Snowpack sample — Snodgrass Mountain, Crested Butte, Colorado (2/4/25, 12:06 PM MST)
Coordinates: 38.923, -106.968
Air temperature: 35 °F
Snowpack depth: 80 cm
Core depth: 80 cm
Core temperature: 32 °F
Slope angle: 14°, slope face: 78°
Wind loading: low
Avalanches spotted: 0
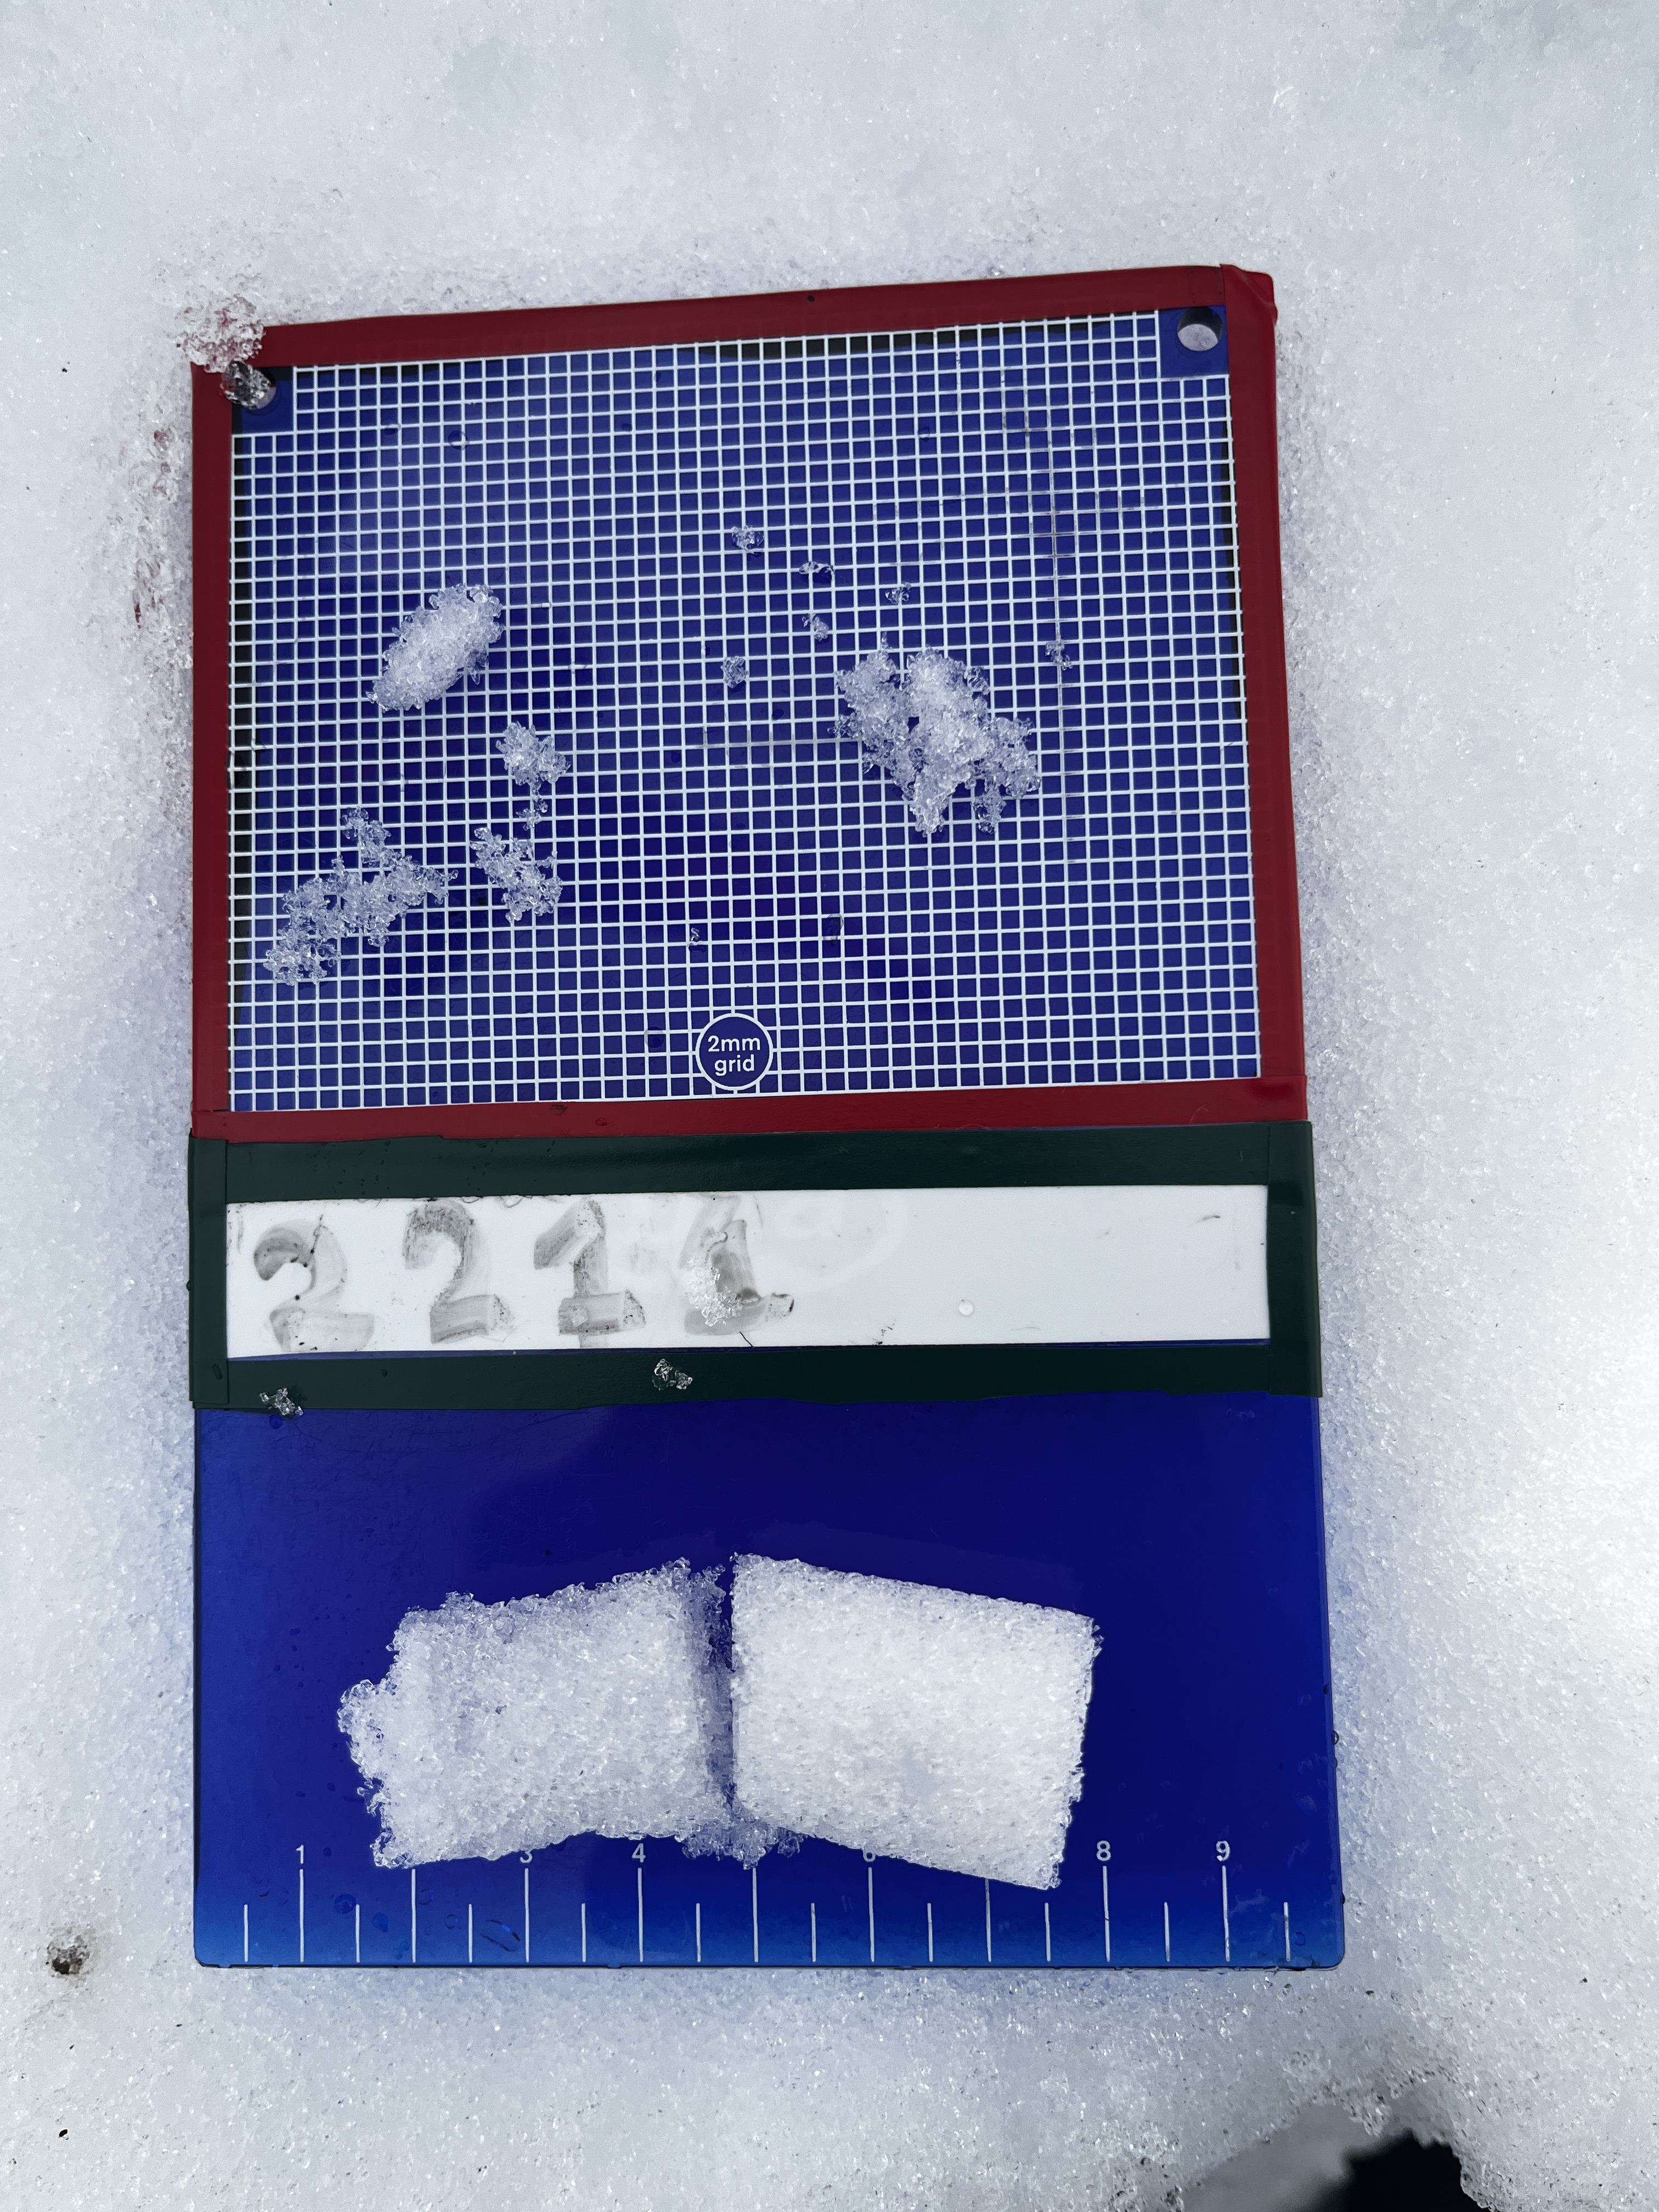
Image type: crystal_card
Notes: No avalanches nearby, unusually warm weather for the last month reported by residents, Collected 25 yards from treeline